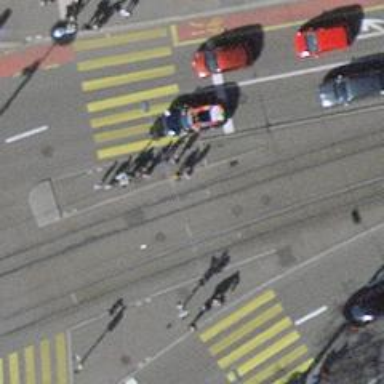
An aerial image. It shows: Tram crossing on the railway.